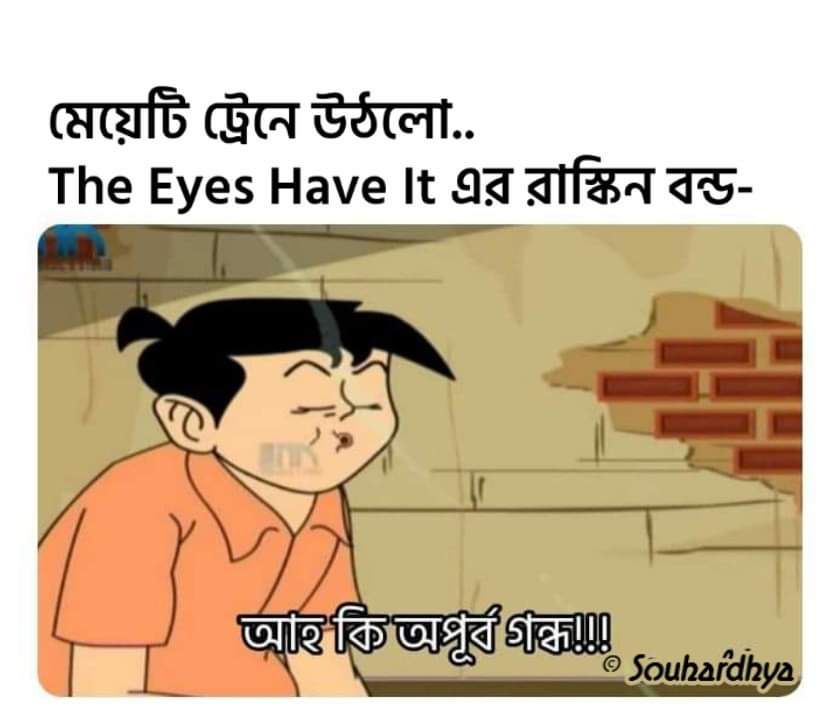
Caption: মেয়টি ট্রেনে উঠলো ...   The Eyes Have It এর রাস্কিন বন্ড    আহ কি অপূর্ব গন্ধ !!!
Label: non-hate